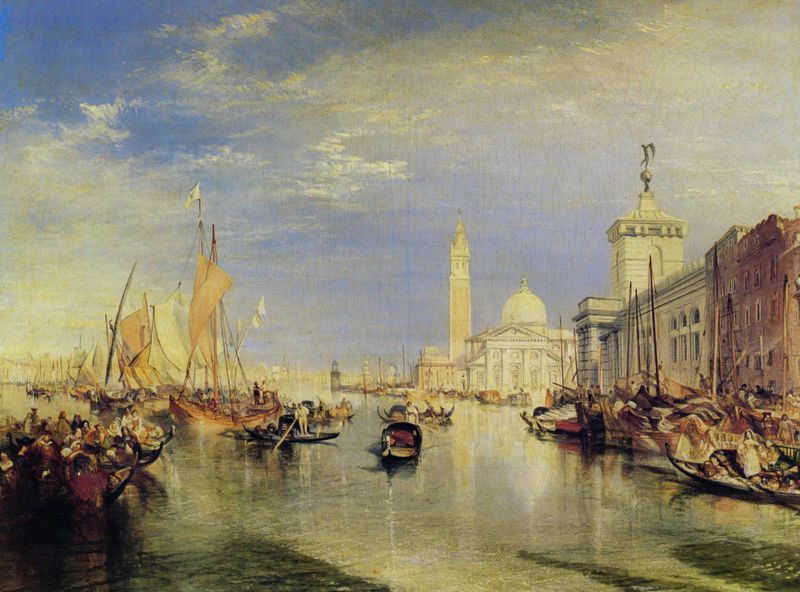
Titel: Venedig
Künstler: William Turner
Standort: Washington (District of Columbia)
Institution: National Gallery of Art
Schlagwörter: blau, gemälde, himmel, mann, meer, schatten, wasser, weiß, wolken, dreieck, fluss, gelb, grün, landschaft, menschen, ocker, braun, fenster, frau, hell, hintergrund, licht, orange, schwarz, säule, säulen, ölbild, gebäude, haus, rot, architektur, mensch, ferne, häuser, spiegelung, kanal, kirche, sonne, wasserspiegelung, figur, renaissance, zart, boot, boote, kahn, kinder, paddel, ruder, turm, skulptur, farbig, schiff, schiffe, segel, segelboot, segelschiffe, sommer, fassade, fassaden, gasse, italien, vedute, venedig, fahne, mast, segelschiff, farben, giebel, hafen, kähne, kuppel, masten, turner, widerschein, segelboote, höhe, türme, palast, dom, leuchtturm, wasseroberfläche, regatta, canale, blauer himmel, sonnenschein, sonnentag, canaletto, campanile, lagune, mittelmeer, basilika, kirhce, santa maria, canale grande, gondel, gondeln, gondoliere, barken, markusplatz, canal grande, grande, walfahrt, segeloote, soiegelung, wassr, markuskirche, gemalde, landschaft mit, balau, gonden, schatten#licht, gondola